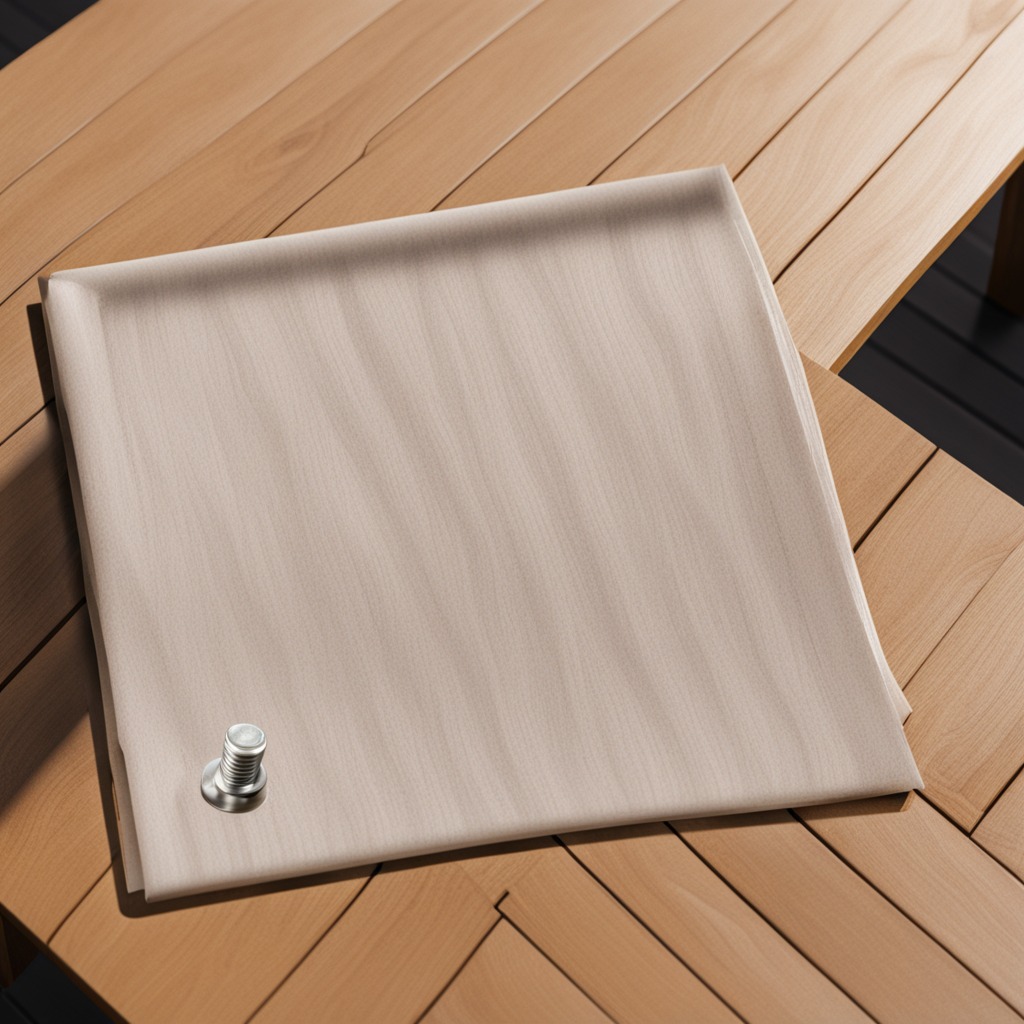
A metal screw is lying on the wooden table.